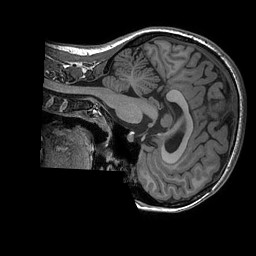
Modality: T1w
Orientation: sagittal
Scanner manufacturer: ge
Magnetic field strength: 3 T
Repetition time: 0.008156 s
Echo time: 0.00318 s